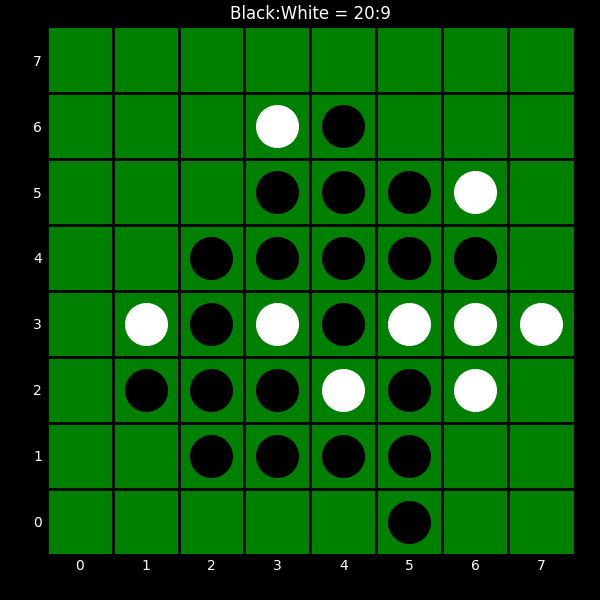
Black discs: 20
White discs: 9